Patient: sex M, age 43
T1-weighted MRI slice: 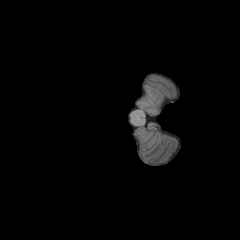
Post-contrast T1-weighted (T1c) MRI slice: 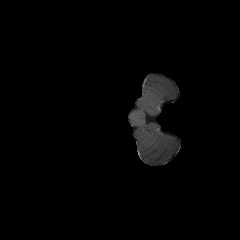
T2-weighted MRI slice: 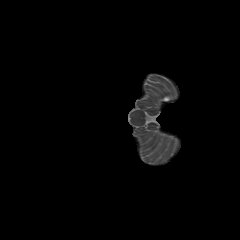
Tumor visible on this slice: no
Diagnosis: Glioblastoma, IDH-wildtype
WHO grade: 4